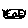
Label: cat